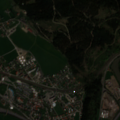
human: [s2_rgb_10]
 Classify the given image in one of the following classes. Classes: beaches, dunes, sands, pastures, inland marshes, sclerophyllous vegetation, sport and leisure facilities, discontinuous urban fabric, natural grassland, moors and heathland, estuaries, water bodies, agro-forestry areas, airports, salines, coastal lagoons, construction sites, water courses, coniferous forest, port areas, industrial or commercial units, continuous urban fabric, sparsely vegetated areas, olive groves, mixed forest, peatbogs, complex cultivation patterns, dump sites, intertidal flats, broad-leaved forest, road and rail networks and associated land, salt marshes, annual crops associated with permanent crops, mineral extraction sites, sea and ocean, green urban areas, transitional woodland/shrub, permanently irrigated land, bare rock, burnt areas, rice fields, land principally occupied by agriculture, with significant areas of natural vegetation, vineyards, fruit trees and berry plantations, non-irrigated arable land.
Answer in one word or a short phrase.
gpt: discontinuous urban fabric, road and rail networks and associated land, pastures, coniferous forest